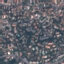
Land use / land cover class: Residential